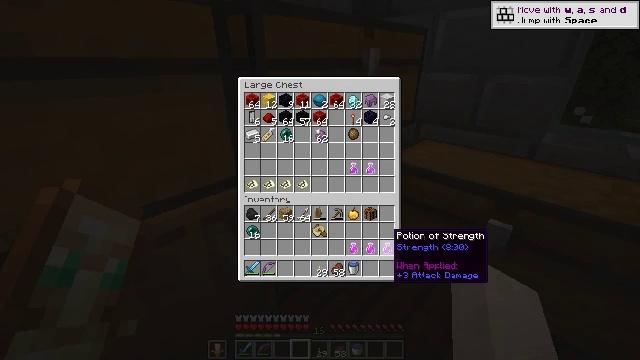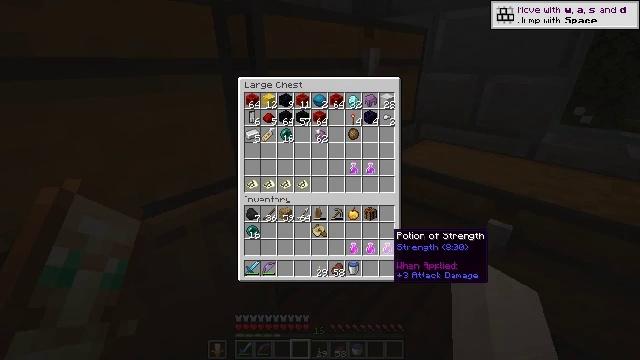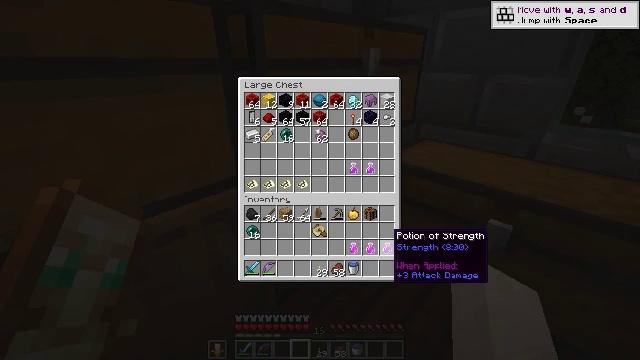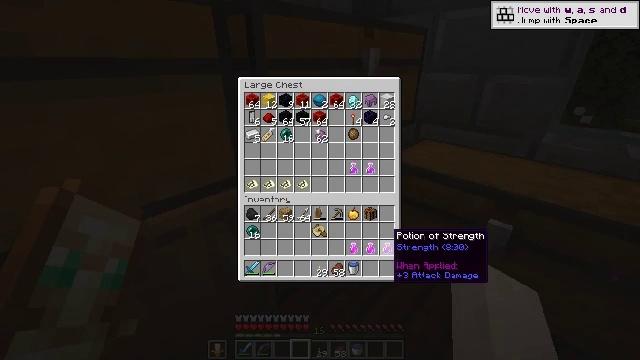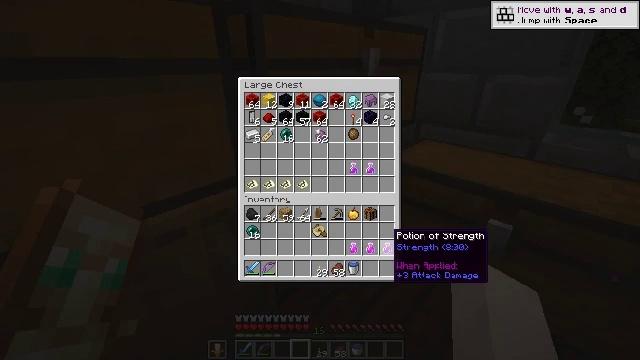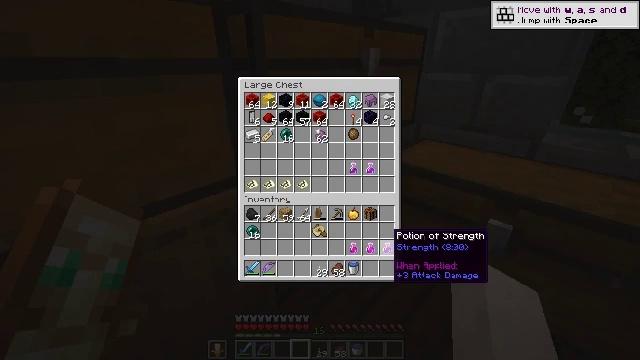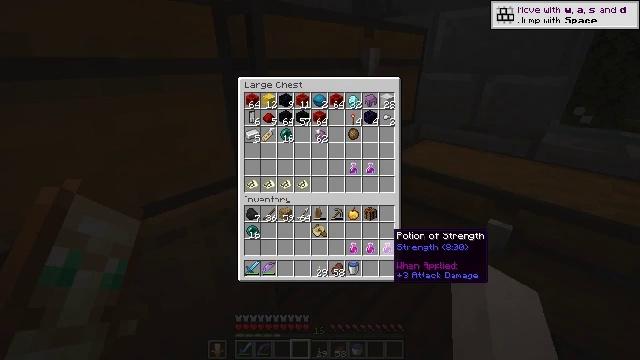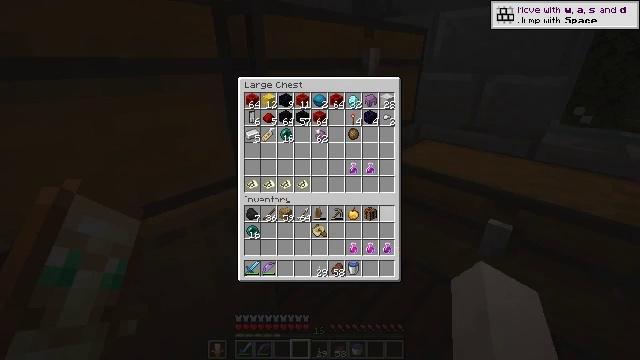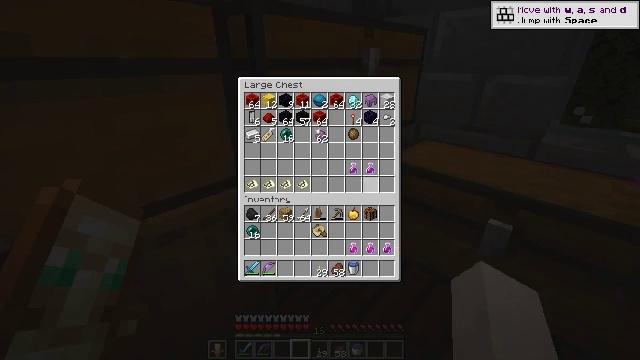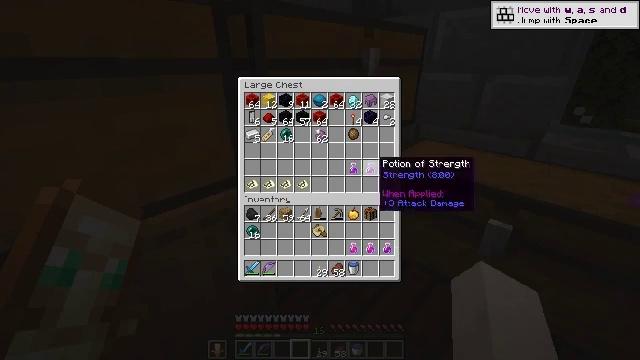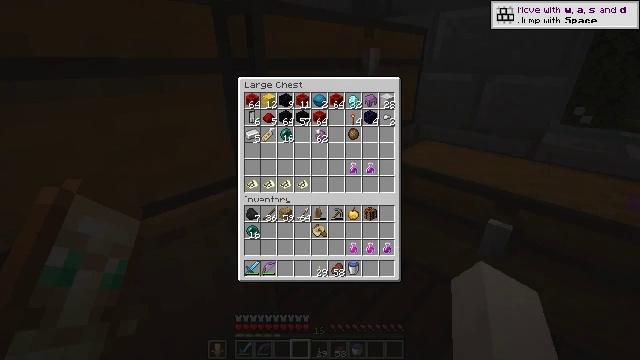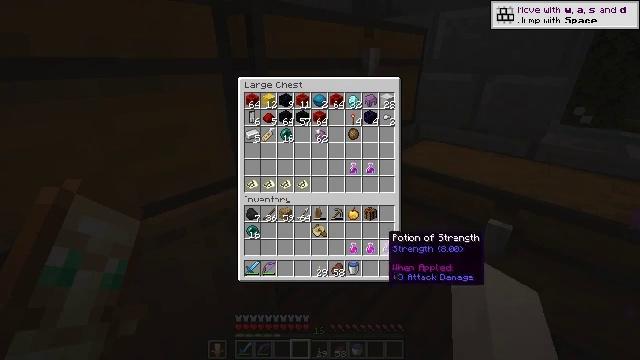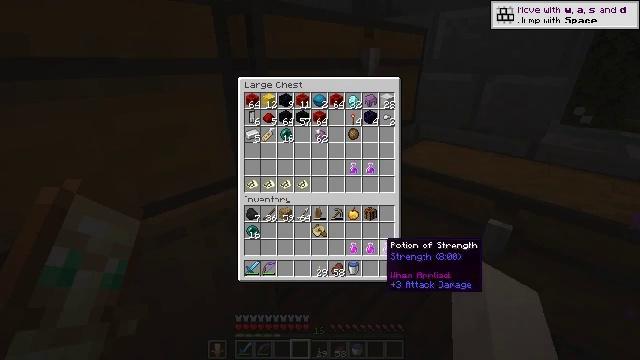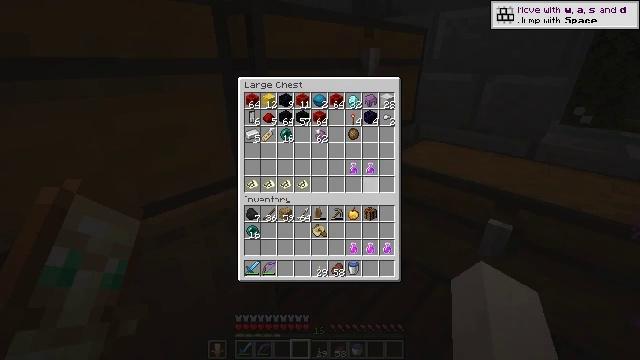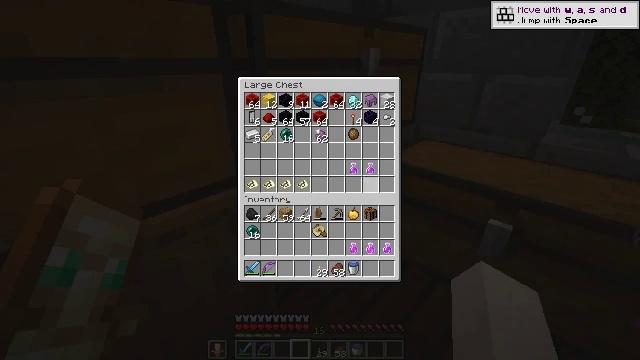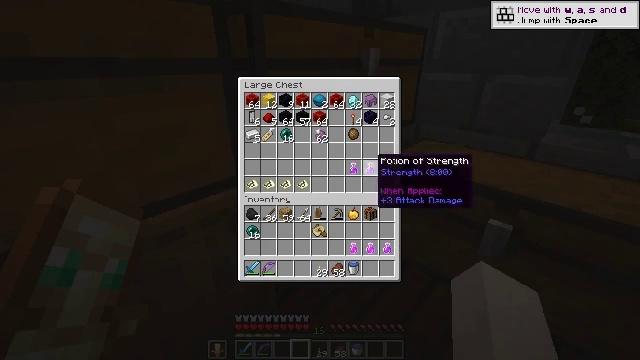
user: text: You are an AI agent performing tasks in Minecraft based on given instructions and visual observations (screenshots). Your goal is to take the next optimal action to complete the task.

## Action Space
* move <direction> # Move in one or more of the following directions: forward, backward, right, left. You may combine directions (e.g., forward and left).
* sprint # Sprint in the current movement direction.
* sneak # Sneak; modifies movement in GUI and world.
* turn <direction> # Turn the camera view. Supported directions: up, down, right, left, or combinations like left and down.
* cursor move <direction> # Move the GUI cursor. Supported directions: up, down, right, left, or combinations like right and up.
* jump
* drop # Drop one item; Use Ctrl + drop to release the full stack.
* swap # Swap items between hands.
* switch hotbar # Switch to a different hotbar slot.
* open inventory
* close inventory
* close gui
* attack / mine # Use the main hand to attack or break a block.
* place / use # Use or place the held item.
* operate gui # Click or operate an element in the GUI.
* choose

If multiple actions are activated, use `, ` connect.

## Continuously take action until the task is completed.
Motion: motion action
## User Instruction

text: Mine the pink shulker box.
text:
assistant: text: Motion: no_op
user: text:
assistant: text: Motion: no_op
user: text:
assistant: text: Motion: no_op
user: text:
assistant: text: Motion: no_op
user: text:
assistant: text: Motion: no_op
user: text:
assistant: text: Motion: no_op
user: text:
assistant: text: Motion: cursor move up
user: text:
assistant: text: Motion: cursor move left and up
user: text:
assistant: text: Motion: no_op
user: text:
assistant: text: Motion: cursor move down
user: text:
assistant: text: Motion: cursor move right and down
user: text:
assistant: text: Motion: cursor move down
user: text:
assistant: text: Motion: cursor move left and up
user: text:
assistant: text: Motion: cursor move up
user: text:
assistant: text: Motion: cursor move up
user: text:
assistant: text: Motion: operate gui
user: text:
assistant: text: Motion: operate gui
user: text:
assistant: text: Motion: no_op
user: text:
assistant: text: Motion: cursor move left and down
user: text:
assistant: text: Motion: cursor move left and down
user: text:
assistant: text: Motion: no_op
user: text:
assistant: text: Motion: no_op
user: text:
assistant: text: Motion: operate gui
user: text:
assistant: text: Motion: no_op
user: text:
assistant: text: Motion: cursor move up
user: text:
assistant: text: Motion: cursor move right and up
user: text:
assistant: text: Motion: cursor move up
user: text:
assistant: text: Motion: cursor move up
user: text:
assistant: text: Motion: operate gui
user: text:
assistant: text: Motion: operate gui